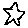
Label: star